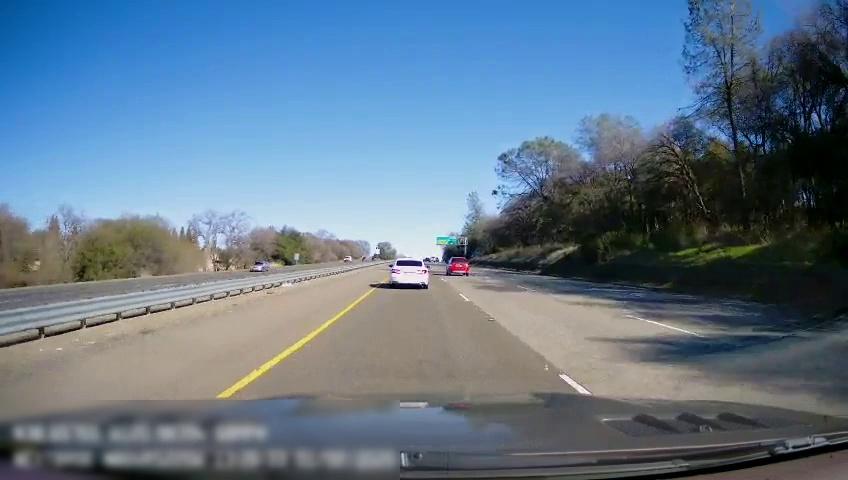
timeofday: Day
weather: Sunny
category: Drivable Space
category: Drivable Space
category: Vehicles | Car
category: Vehicles | Car
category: Vehicles | Car
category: Lanes | Current Lane
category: Lanes | Current Lane
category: Lanes | Alternate Lane
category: Traffic | Signs